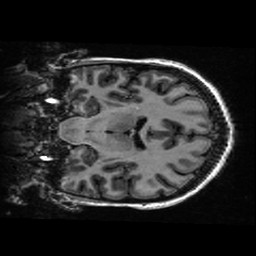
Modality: T1w
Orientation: coronal
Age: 19
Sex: female
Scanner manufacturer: ge
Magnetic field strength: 3 T
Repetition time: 0.01144 s
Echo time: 0.005012 s